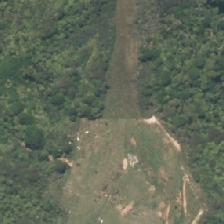
Land cover: high_producing_grassland